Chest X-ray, AP view. Patient: 62 years old, sex F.
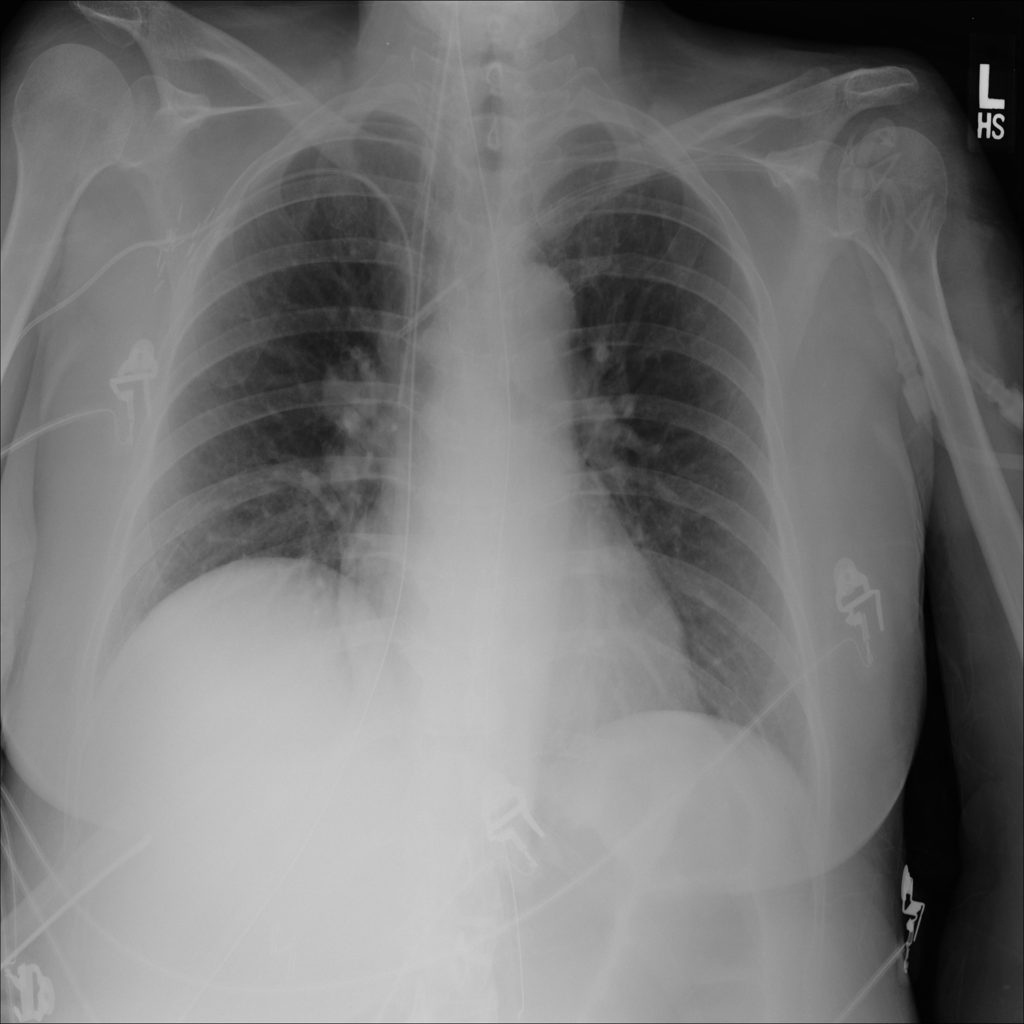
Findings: No Finding